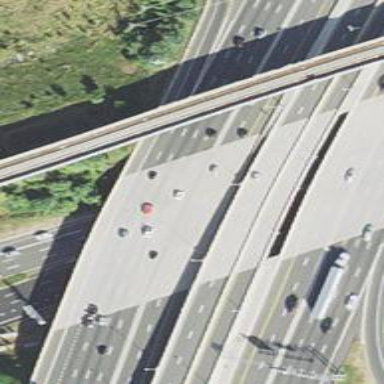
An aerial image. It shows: Motorway junction.